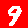
Digit: 9